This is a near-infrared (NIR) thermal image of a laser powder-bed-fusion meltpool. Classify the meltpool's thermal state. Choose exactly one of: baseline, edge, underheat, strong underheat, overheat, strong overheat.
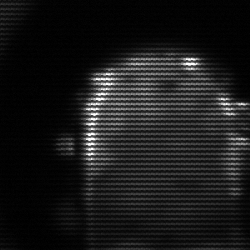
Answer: baseline